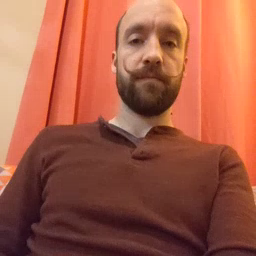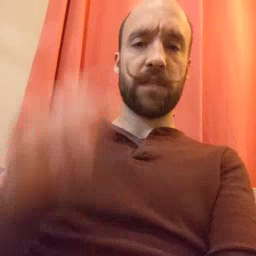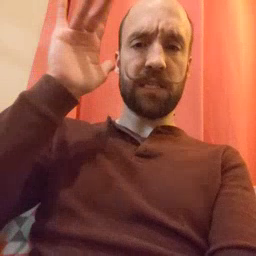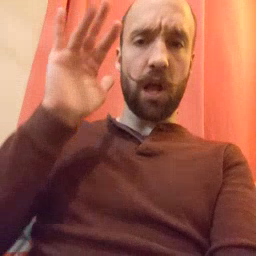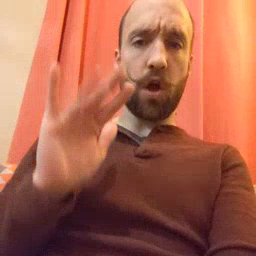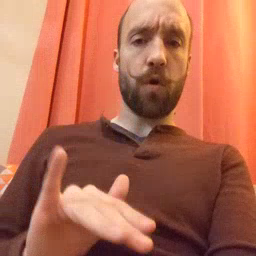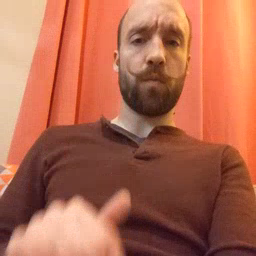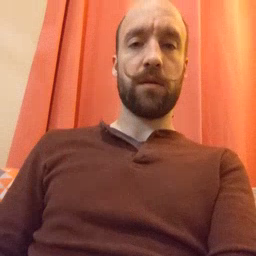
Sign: snow